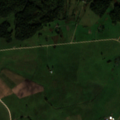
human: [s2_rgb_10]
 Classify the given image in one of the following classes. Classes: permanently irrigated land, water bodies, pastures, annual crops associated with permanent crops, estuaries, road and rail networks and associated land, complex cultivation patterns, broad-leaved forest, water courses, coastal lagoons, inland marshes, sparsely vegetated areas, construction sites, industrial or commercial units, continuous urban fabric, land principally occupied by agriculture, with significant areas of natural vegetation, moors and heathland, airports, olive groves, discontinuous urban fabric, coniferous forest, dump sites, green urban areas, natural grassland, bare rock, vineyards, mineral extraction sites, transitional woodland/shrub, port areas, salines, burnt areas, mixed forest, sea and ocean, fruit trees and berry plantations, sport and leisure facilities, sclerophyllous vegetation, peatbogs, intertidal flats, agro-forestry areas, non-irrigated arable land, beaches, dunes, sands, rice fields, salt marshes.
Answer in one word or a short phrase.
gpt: non-irrigated arable land, pastures, complex cultivation patterns, land principally occupied by agriculture, with significant areas of natural vegetation, broad-leaved forest